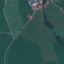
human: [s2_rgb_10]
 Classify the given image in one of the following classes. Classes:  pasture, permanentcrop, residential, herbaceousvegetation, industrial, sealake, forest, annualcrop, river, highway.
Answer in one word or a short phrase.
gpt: Pasture